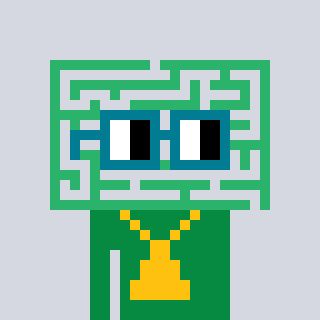
a pixel art character with square dark green glasses, a maze-shaped head and a green-colored body on a cool background